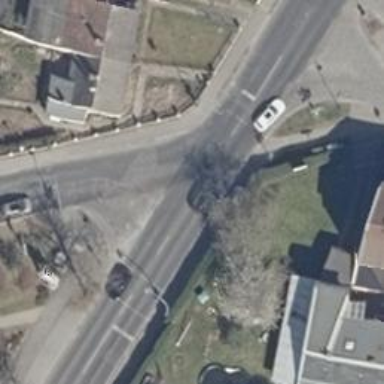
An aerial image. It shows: Crossing with traffic signals.